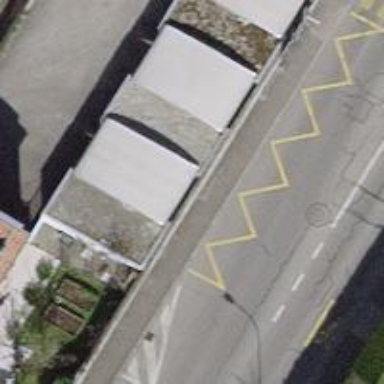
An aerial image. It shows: Asphalt sidewalk leading to platform for public transport.